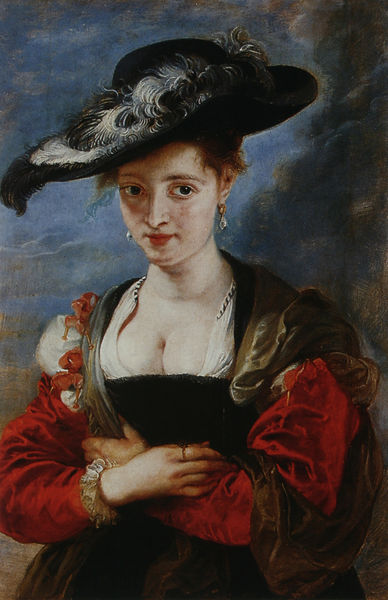
Titel: "Le chapeau de paille"
Porträt Susanna Lunden (?)
Künstler: Peter Paul Rubens
Schlagwörter: blau, feder, gemälde, hand, himmel, kopf, rubens, umhang, weiß, wolken, mädchen, ausschnitt, braun, brust, busen, finger, frau, grau, hintergrund, hut, kleid, mund, ohrring, schmuck, schwarz, blick, blüten, dame, rot, wolke, rock, hemd, arme, augen, bluse, falten, federn, gesicht, samt, spitze, ärmel, bildnis, hals, holland, hände, portrait, porträt, gewand, mantel, adel, ohrringe, spitzen, dekollete, dekoltee, lippen, perlen, schulter, federhut, lächeln, brüste, dutt, haltung, mieder, bäuerin, gefaltet, faltenwurf, rüschen, hutkrempe, krempe, lippenstift, ring, decolleté, rothaarig, wolkig, bürgertum, manschetten, festlich, tracht, verschränkt, ohring, federschmuck, portr, dekolte, bund, trachtenhut, handgelenk, titten, hutfeder, ohrstecker, auf der jagd, trachtenkleid, augenmunde, die erwartung, die verschränkten arme, die wolken, faltenwur, ohrrhunge, tporträt, vor dem himmel, offenherzig, schöne frau, frau hut, brüte, gekkreuzte arme, der wundervolle hut, der ausschnitt